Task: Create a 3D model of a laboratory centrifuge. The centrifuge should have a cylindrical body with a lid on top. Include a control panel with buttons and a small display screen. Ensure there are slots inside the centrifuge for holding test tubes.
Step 251:
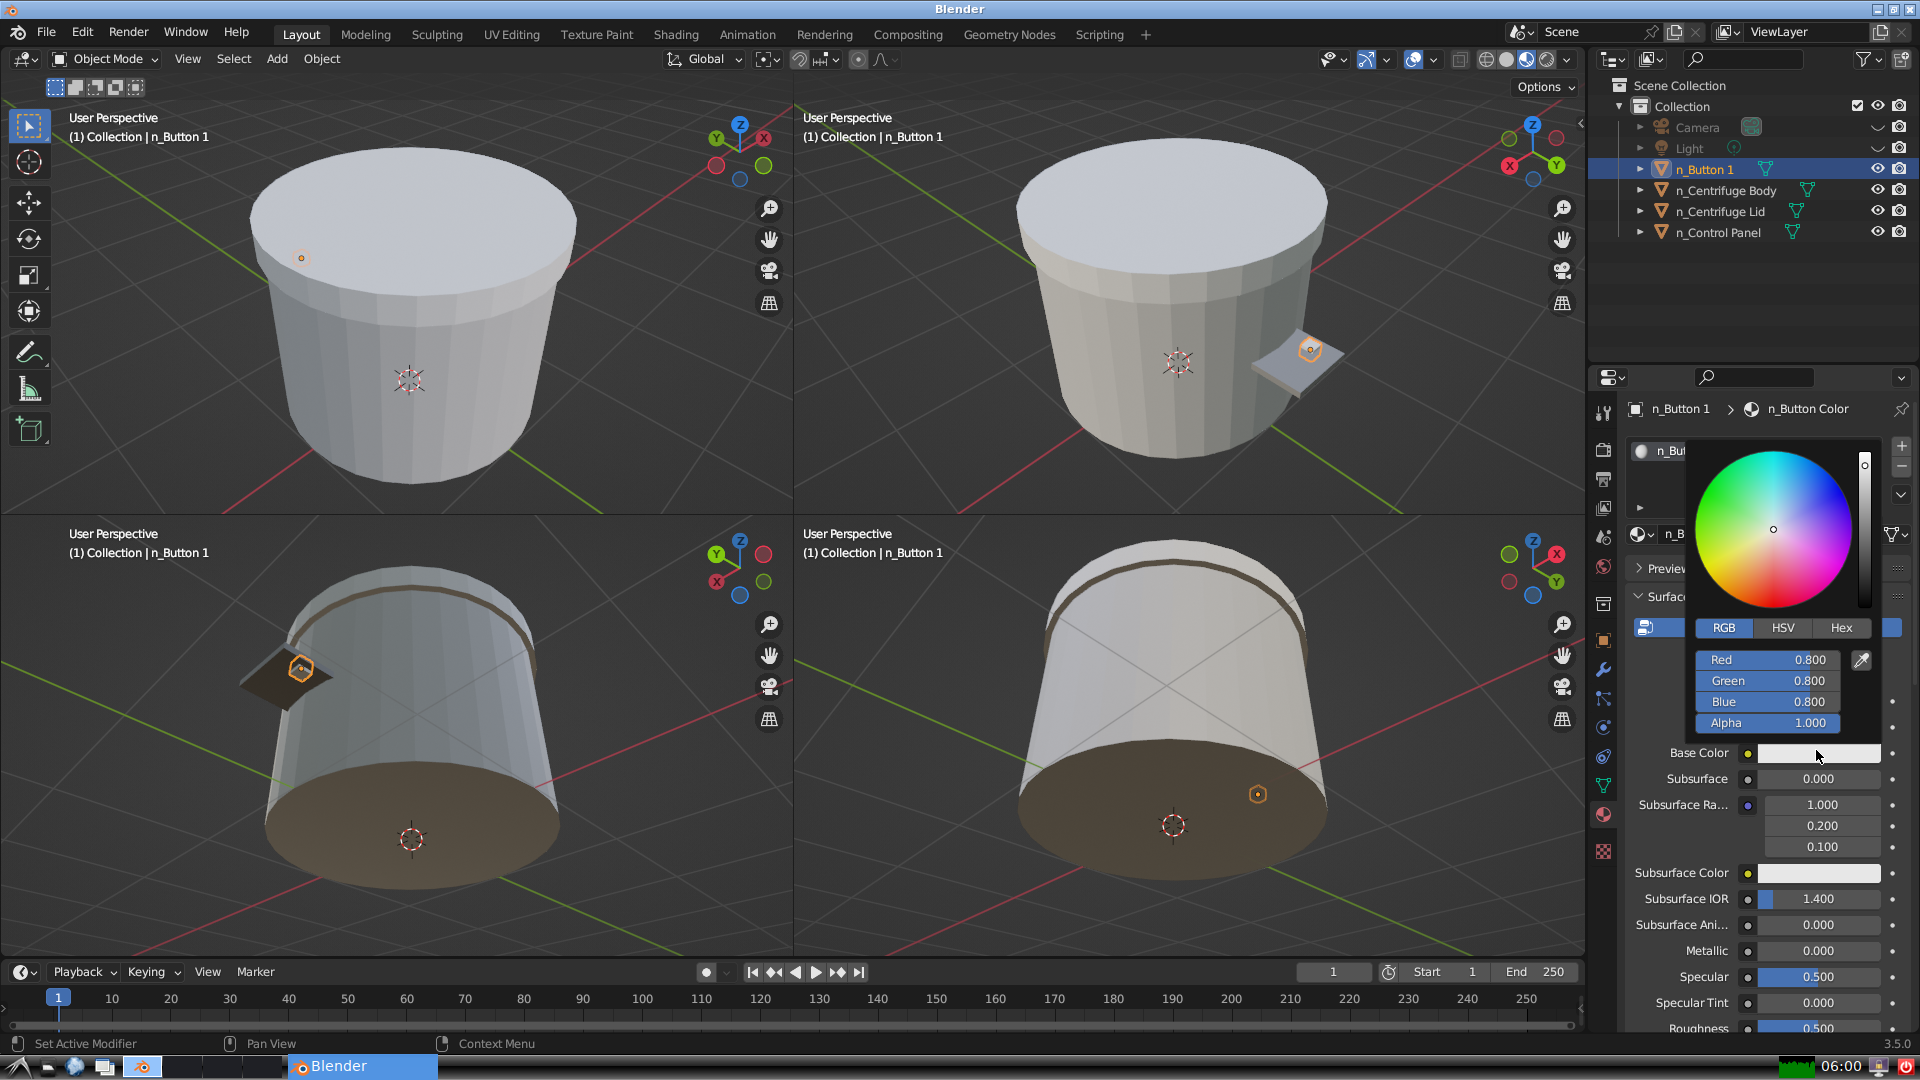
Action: {"mouse_move": [1725, 625]}